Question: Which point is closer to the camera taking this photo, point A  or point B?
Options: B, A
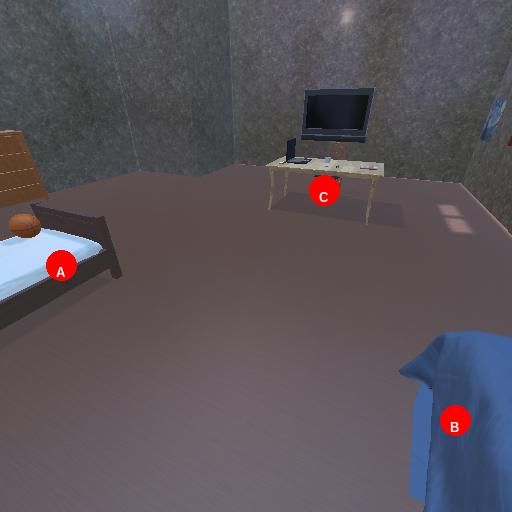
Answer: B